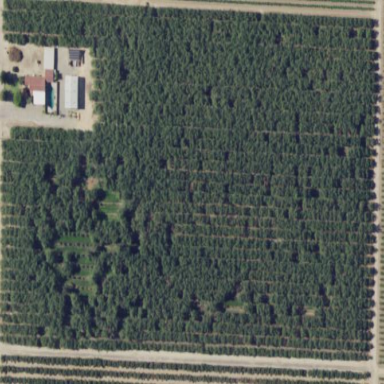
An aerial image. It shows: Orchard filled with almond trees.